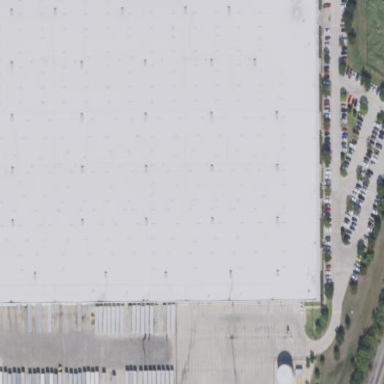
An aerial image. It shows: Warehouse building.